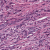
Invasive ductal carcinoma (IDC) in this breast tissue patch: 1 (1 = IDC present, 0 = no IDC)